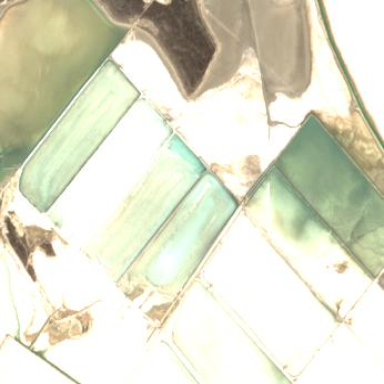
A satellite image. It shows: Salt pond.